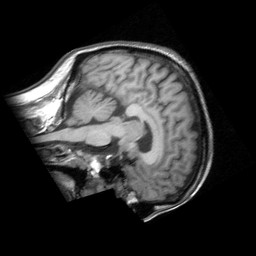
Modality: T1w
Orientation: sagittal
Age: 35